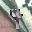
Label: 4